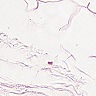
Metastatic tissue present: no